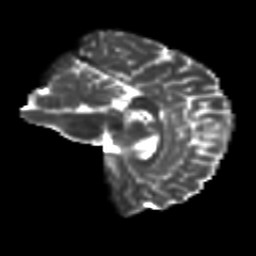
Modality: T2w
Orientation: sagittal
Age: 29
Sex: female
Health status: healthy
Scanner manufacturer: siemens
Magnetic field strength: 3 T
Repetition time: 8.6 s
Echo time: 0.095 s